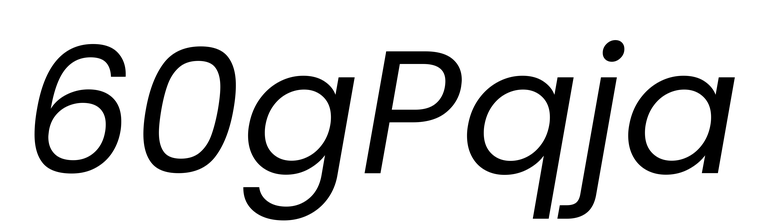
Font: Poppins-Italic